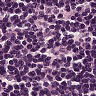
Metastatic tissue present: no